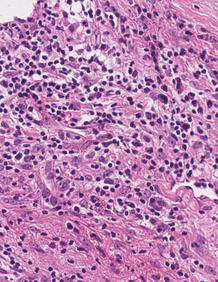
Tumor epithelial tissue: no
Tumor-associated stroma tissue: yes
Normal tissue: no